Question: I am pulling my hair out trying to do what should be a very, very simple effect. Here's what I want this to look like :

When you hover over a text link, I want a small orange triangle to appear under this line. All of the responses I have found use ul and li to make this work, but that is not how I have my code set up and will not work for what I'm doing.
'''
<nav class="row mainnav">
<div class="large-7 large-centered columns show-for-medium-up">
<div class="small-3 columns">
<a href="#">Work</a>
</div>
<div class="small-3 columns">
<a href="#">About</a>
</div>
<div class="small-3 columns">
<a href="#">Contact</a>
</div>
<div class="small-3 columns">
<a href="#">Blog</a>
</div>
</div>
</nav>
<div class="row"><div class="large-9 large-centered columns show-for-medium-up rectangle">&nbsp;</div></div>
'''
I'm building this site using foundation 4. Because I want my links set up a certain way and I want this white line under my links, I can't use the ul/li method to get the triangle hover, or even a really good 'display: block;' method I found but wouldn't work for me at all. I figure if I duplicate this section under those two sections:
'''
<nav class="row mainnav">
<div class="large-7 large-centered columns show-for-medium-up">
<div class="small-3 columns">
<div class="arrow"></div>
</div>
<div class="small-3 columns">
<div class="arrow"></div>
</div>
<div class="small-3 columns">
<div class="arrow"></div>
</div>
<div class="small-3 columns">
<div class="arrow"></div>
</div>
</div>
</nav>
'''
That this should work. This is the css I currently have.
'''
.mainnav a {
font-family: "Quicksand", Verdana, sans-serif;
color: #8cc63f;
font-size: 1.75em;
}
.mainnav a:hover {
color: #c97932;
}
.arrow {
width: 0;
height: 0;
border-left: 10px solid transparent;
border-right: 10px solid transparent;
border-top: 10px solid #c97932;
margin: 25px auto;
display: none;
}
.mainnav a:hover + .arrow {
display: block;
}
'''
Clearly the 'display: block;' method can't work because these items aren't side by side. Please help with this! I already had to give up on the sliding js animation I wanted this to do because I couldn't figure it out... :( Thank you in advance!
This is all it is, but it has to go between the links and the area the triangle appears. This is why the ul/li method will not work.
'''
.rectangle {
height: 1.5px;
background-color: #fff;
position: relative;
// margin: 1% 0% 3% 0%;
}
'''
HTML
'''
<nav class="row mainnav">
<div class="large-7 large-centered columns show-for-medium-up">
<div class="small-3 columns underline">
<a href="#">Work</a>
</div>
<div class="small-3 columns underline">
<a href="#">About</a>
</div>
<div class="small-3 columns underline">
<a href="#">Contact</a>
</div>
<div class="small-3 columns underline">
<a href="#">Blog</a>
</div>
</div>
</nav>
'''
CSS
'''
.mainnav {
height: 100px;
}
.mainnav a {
font-family:"Quicksand", Verdana, sans-serif;
color: #8cc63f;
font-size: 1.75em;
}
.mainnav a:hover {
color: #c97932;
}
.mainnav a, .mainnav a:hover{ text-decoration:none;}
.mainnav a:hover:after {
display: block;
position:relative;
top:10px;
width:100%;
height:0;
text-align:center;
content : "B2";
color: @orange;
}
.underline {
margin: 10px 0px;
padding: 5px 0px;
border-bottom:2px solid #fff;
overflow:visible;
}
'''
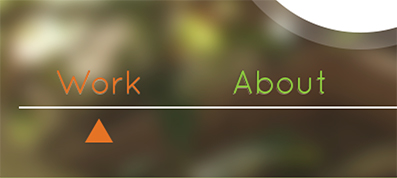
Answer: You probably do want to use 'display:block;', however, you need to position the element so that it is below the line.
'''
.mainnav a:hover + .arrow {
display: block;
position: relative; /* you could also try 'absolute' here */
top: -50px; /* this will be how far down you want the triangle */
}
'''
### Edit:
I created a <URL> to demonstrate. I had to add some CSS definitions so that the rest of it would show up like described.
For posterity, here are the relevant rules:
'''
.mainnav a, .mainnav a:hover{ text-decoration:none;}
.mainnav a:hover:after {
display: block;
position:relative;
width:100%;
text-align:center;
content : "B2";
color:yellow;
}
.columns {float : left; margin:10px;}
'''
'content : "B2";' inserts the unicode ^. This can be substituted of course with a 'background-image: url(...)' or whatever you need it to be.
### Edit 2:
See <URL>, I put it on the 'div' which wraps the 'a' and added margin and padding to that 'div', then gave the "arrow" a 'height: 0;' so that the box would not expand on ':hover'.
### Here is the complete solution:
'''
.mainnav a {
font-family:"Quicksand", Verdana, sans-serif;
color: #8cc63f;
font-size: 1.75em;
}
.mainnav a:hover {
color: #c97932;
}
.arrow {
width: 0;
height: 0;
border-left: 10px solid transparent;
border-right: 10px solid transparent;
border-top: 10px solid #c97932;
margin: 25px auto;
display: none;
}
.mainnav a, .mainnav a:hover {
text-decoration:none;
}
.mainnav a:hover:after {
display: block;
position:relative;
top:5px;
width:100%;
height:0;
text-align:center;
content :"B2";
color:#c97932;
}
.columns {
float : left;
margin:0;
padding:5px 10px;
border-bottom:1px solid #f00;
overflow:visible;
}
'''
'''
<nav class="mainnav">
<div>
<div class="columns"><a href="#">Work</a></div>
<div class="columns"><a href="#">About</a></div>
<div class="columns"><a href="#">Contact</a></div>
<div class="columns"><a href="#">Blog</a></div>
</div>
</nav>
'''